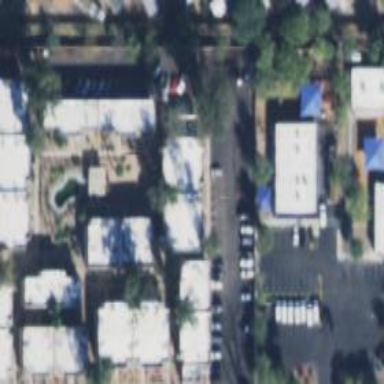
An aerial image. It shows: Parking area.